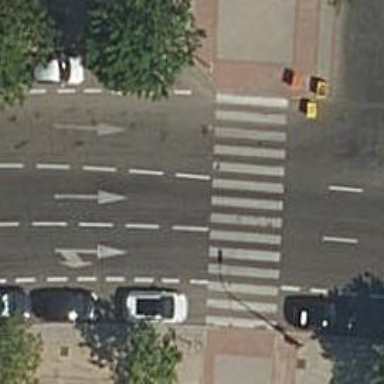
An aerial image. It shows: Pedestrian crossing with zebra markings on the footway.